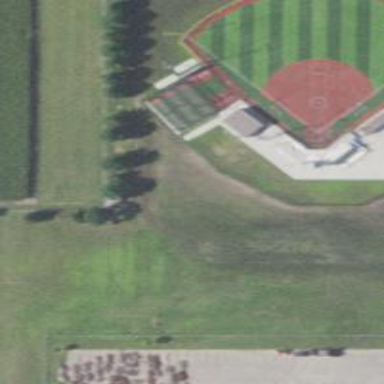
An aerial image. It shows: Multi-sport pitch for leisure activities.